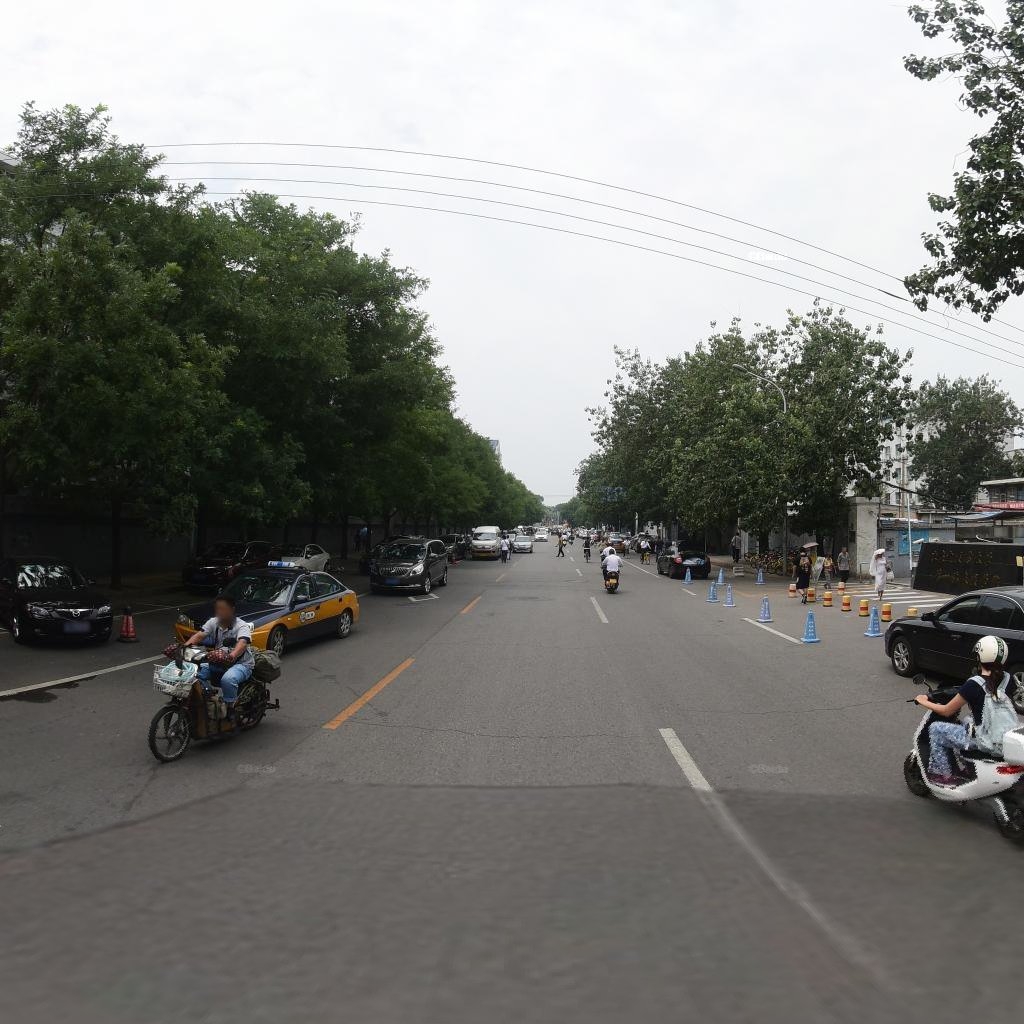
Region: Dongcheng
Road damage annotations: transverse crack, transverse crack